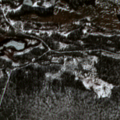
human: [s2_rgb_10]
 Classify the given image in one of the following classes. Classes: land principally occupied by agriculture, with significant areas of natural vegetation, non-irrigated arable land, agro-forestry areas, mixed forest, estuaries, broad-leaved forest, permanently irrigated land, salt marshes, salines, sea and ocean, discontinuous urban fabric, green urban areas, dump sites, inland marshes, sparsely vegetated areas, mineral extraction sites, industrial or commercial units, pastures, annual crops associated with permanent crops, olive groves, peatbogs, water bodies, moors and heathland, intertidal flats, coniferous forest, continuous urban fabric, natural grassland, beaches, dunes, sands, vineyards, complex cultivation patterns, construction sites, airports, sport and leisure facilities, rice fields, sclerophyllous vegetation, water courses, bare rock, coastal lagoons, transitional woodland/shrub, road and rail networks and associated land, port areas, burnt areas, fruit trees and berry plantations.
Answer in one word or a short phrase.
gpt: coniferous forest, mixed forest